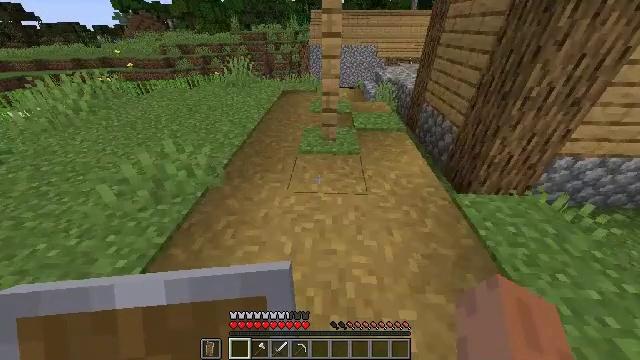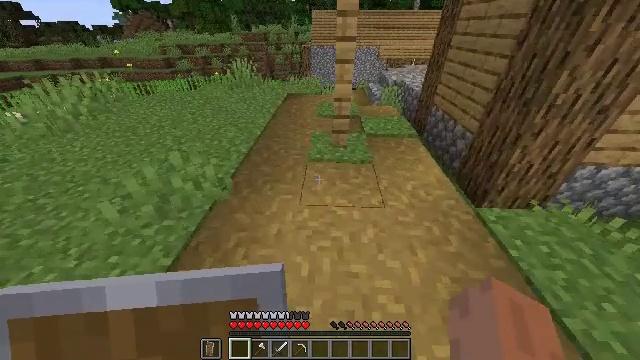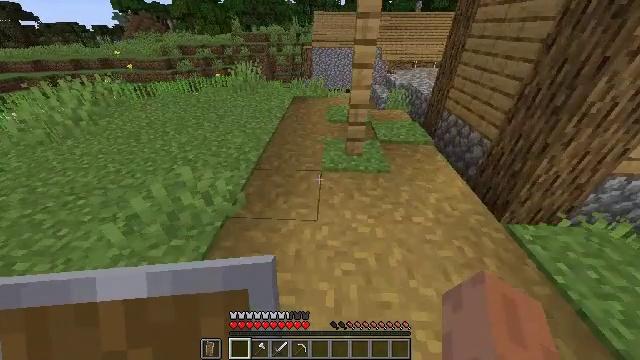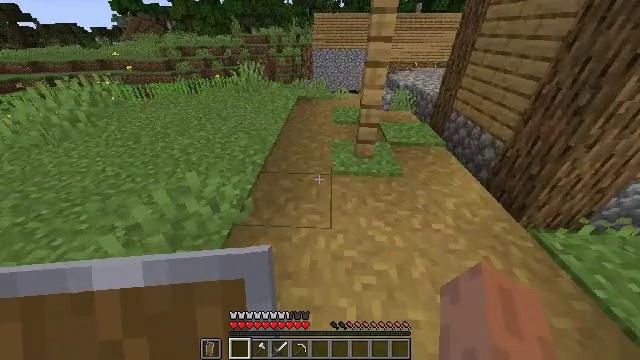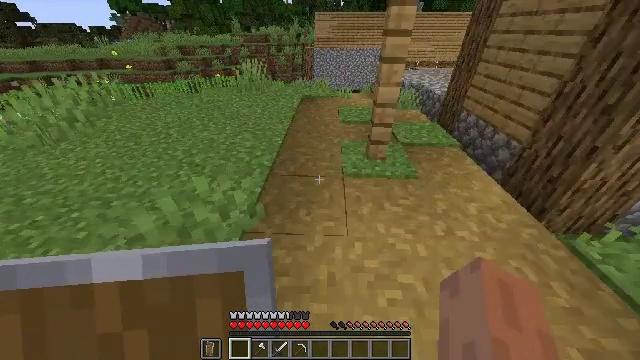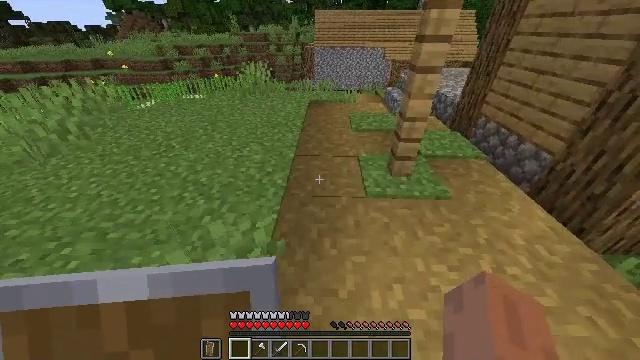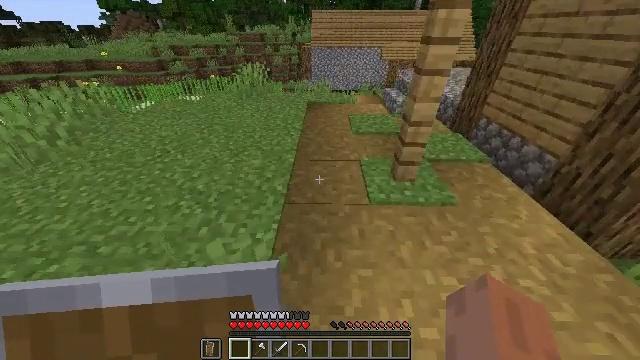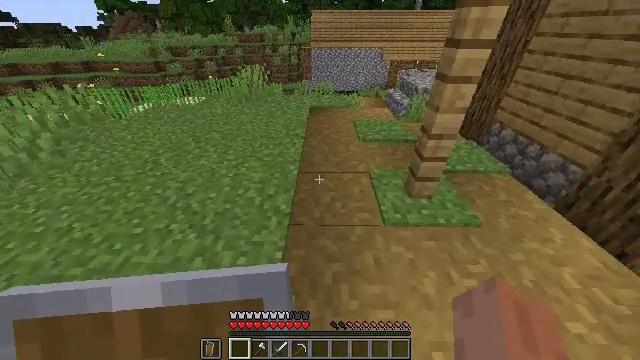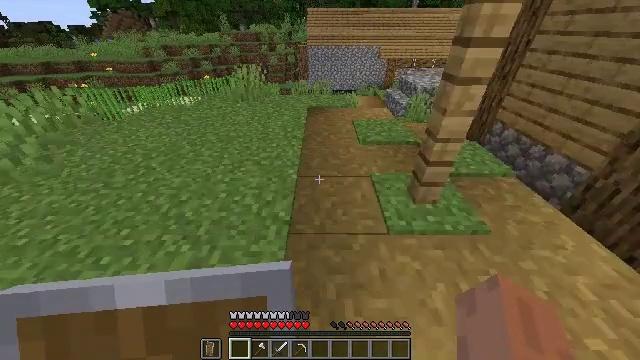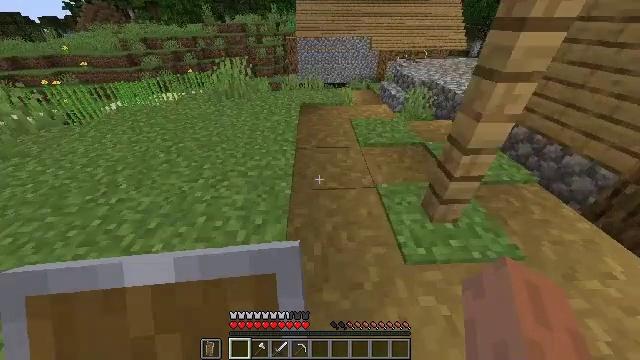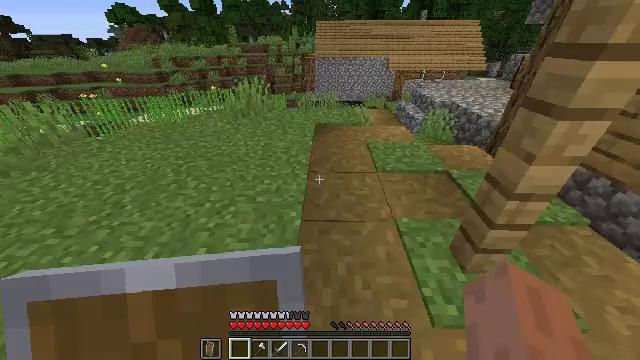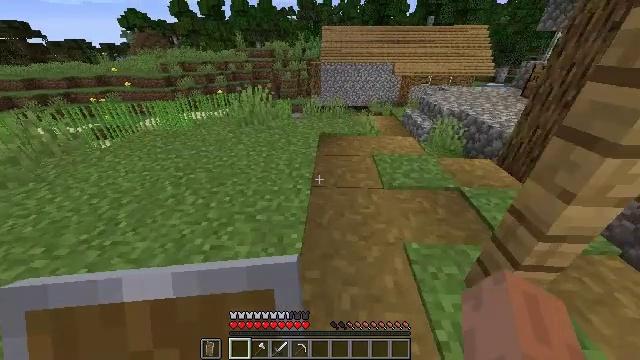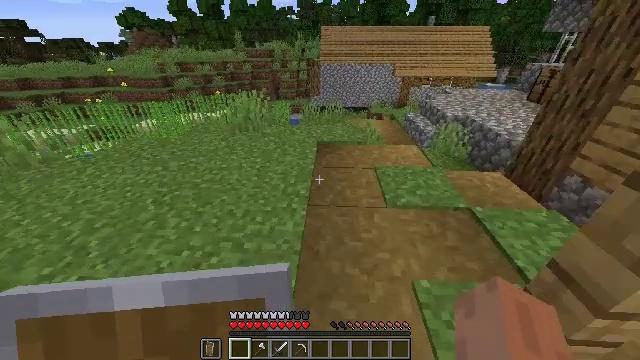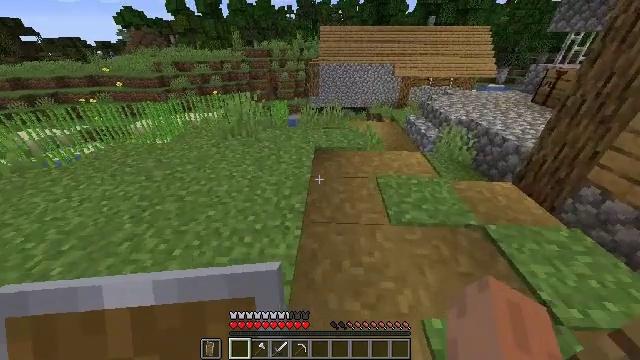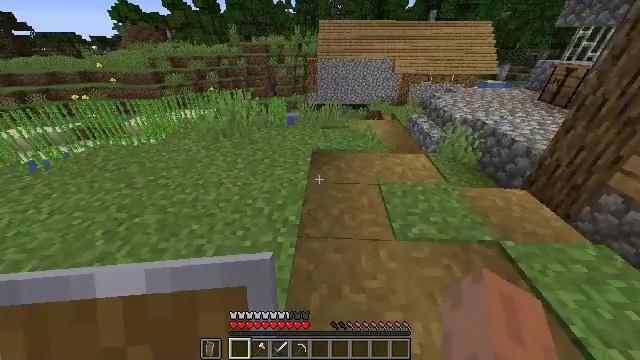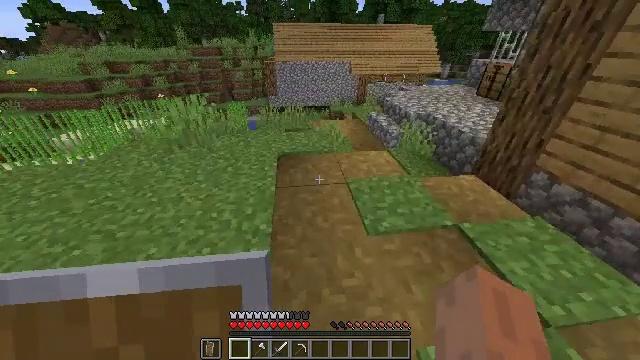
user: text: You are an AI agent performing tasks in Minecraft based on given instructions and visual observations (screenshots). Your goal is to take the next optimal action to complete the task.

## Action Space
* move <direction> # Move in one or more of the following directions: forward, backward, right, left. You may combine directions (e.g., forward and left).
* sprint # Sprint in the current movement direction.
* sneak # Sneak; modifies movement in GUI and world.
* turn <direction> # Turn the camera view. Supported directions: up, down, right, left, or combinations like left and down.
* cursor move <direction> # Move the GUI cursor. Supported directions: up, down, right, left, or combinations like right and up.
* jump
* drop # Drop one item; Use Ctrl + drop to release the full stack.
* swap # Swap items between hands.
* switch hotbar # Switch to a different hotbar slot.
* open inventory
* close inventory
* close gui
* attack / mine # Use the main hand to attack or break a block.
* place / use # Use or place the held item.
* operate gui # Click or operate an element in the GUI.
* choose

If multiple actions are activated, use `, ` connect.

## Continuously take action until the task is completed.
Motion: motion action
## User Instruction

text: craft item air
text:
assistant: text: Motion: move forward and move left
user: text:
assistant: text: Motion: move forward and move left
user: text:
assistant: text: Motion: move forward and move left
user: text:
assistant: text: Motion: move forward and move left
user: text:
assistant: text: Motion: move forward
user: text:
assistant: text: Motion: move forward
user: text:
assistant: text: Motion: move forward
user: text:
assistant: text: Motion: move forward
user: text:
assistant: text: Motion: move forward, turn right and down
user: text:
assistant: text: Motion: move forward, turn left and up
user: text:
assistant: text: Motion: move forward, turn left and up
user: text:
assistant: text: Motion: move forward
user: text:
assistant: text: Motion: move forward
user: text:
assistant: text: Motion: move forward, turn down
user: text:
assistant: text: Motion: move forward, turn right
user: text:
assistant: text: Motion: move forward, turn right and up
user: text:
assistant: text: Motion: move forward, turn right and up
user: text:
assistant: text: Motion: move forward
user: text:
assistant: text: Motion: move forward
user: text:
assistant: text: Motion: move forward
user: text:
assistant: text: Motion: move forward
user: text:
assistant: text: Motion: move forward, turn right
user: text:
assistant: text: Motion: move forward, turn right
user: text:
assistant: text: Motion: move forward
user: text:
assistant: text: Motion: move forward, turn right
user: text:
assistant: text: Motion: move forward
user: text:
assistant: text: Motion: no_op
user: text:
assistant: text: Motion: no_op
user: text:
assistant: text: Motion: no_op
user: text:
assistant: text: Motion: no_op